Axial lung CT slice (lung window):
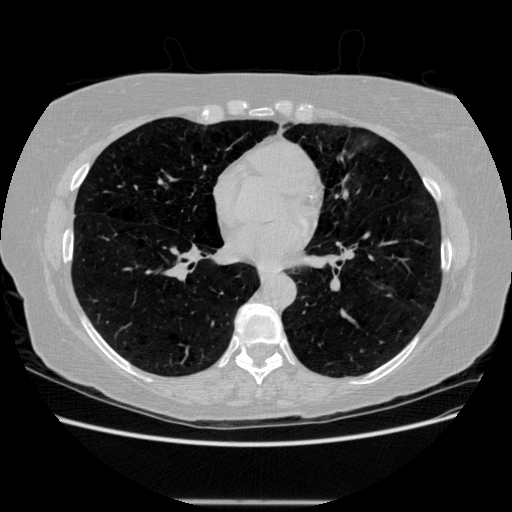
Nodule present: no